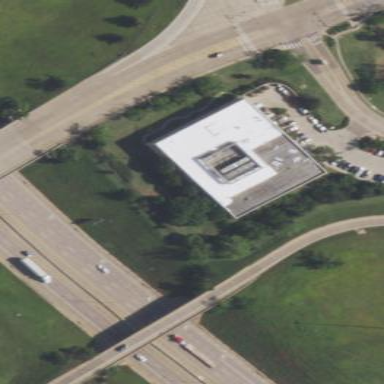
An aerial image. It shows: Flat-roofed building.